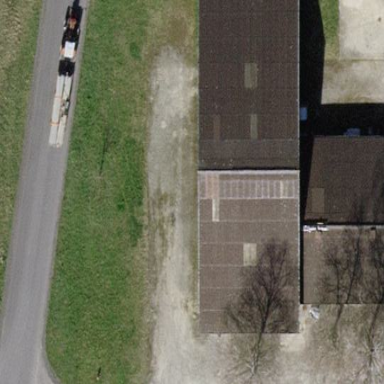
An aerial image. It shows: Farm auxiliary building with gabled roof.